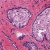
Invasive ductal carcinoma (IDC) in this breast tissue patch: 0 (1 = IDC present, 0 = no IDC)